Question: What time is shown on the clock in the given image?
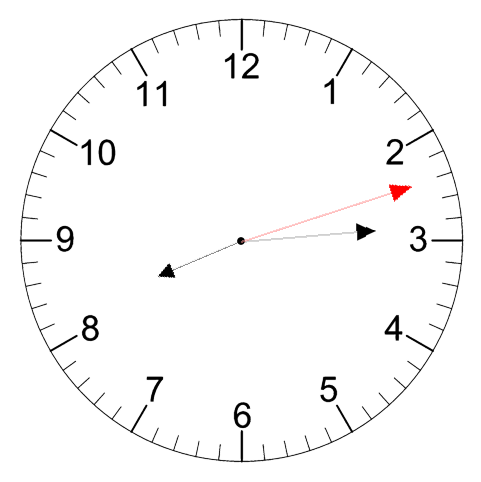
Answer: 08:14:12